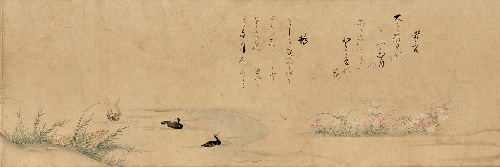
Title: 定家詠十二ヶ月花鳥図|Fujiwara no Teika’s “Poems on Flowers and Birds of the Twelve Months”
Date: 18th century
Object type: Handscroll
Classification: Paintings
Medium: Handscroll; ink and color on paper
Culture: Japan
Period: Edo period (1615–1868)
Dimensions: Image: 7 3/16 in. × 18 ft. 7 1/4 in. (18.3 × 567 cm)
Department: Asian Art
Credit line: Mary Griggs Burke Collection, Gift of the Mary and Jackson Burke Foundation, 2015
Accession year: 2015
Repository: Metropolitan Museum of Art, New York, NY
Tags: Birds|Scrolls